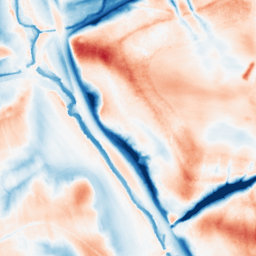
Category: edge_preserving
Decomposition family: guided
Decomposition parameters: radius: 16
eps: 0.01
Upsampling method: cubic_mitchell
Upsampling parameters: scale: 4
Upsampling scale: 4